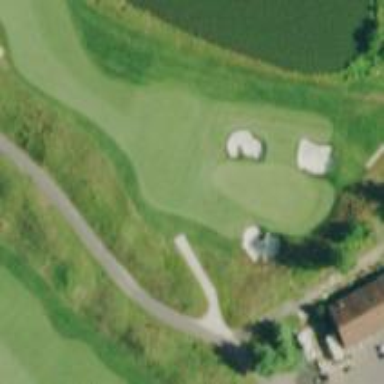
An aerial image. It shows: Golf hole.